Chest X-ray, PA view. Patient: 32 years old, sex F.
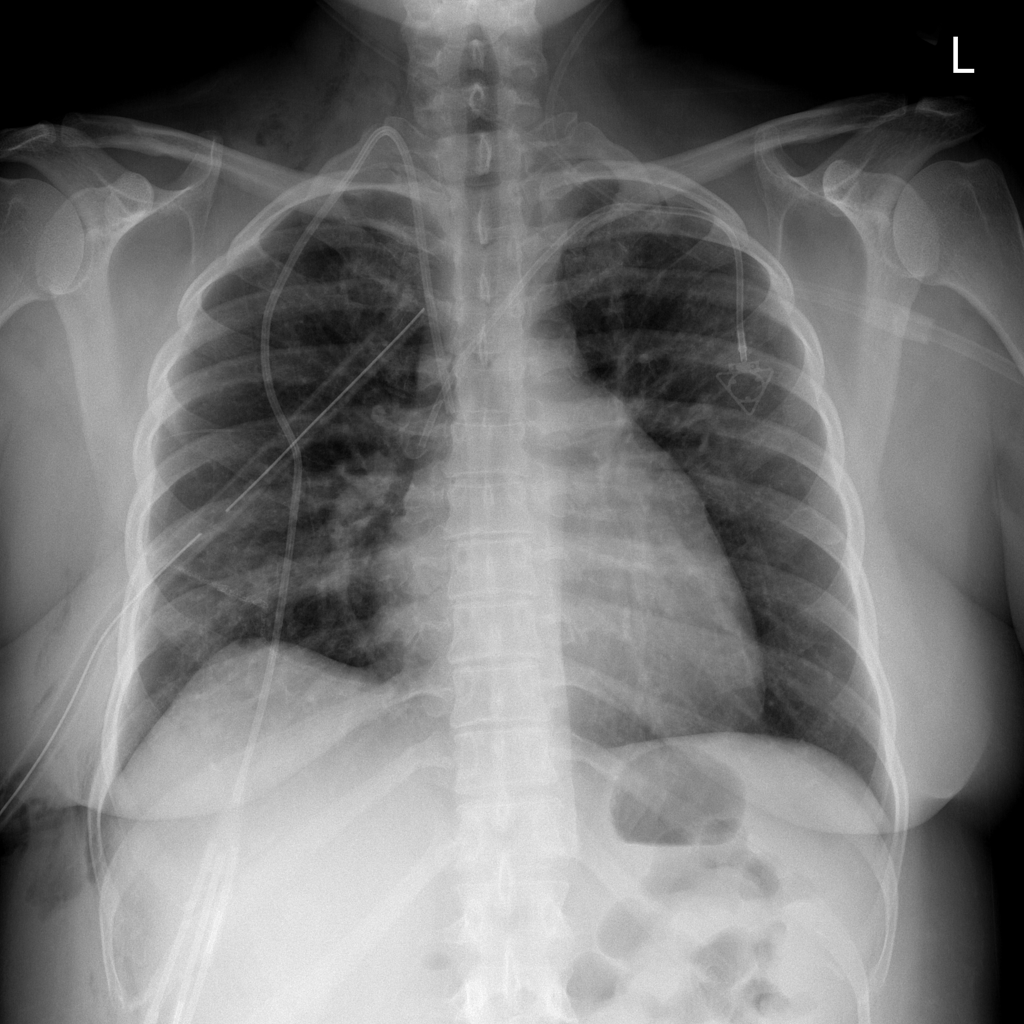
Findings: Emphysema